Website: apple
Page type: order-returns
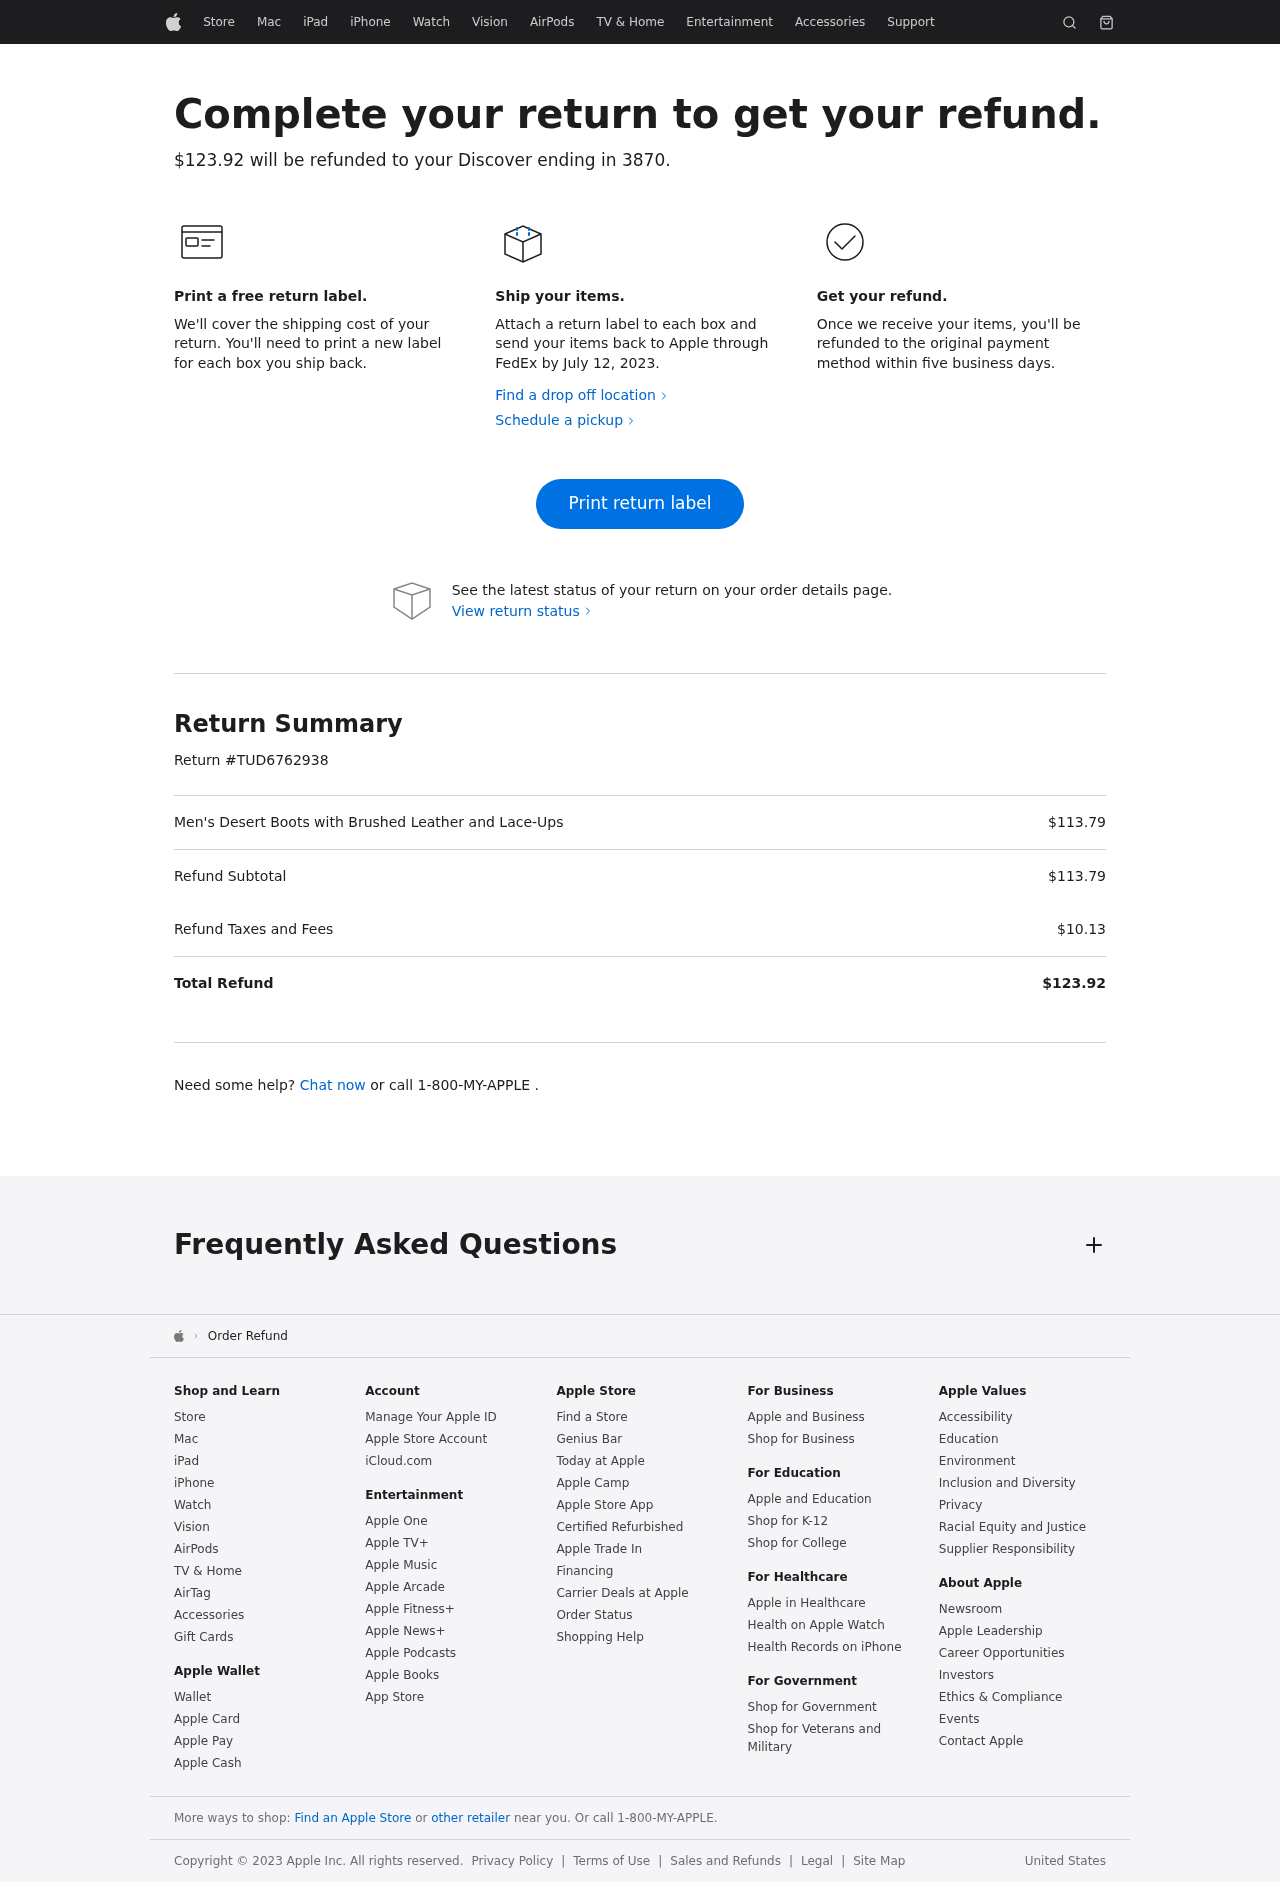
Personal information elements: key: PII_CARD_LAST4
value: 3870
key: PII_CARD_TYPE
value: Discover
Product elements: key: PRODUCT1_NAME
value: Men's Desert Boots with Brushed Leather and Lace-Ups
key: PRODUCT1_PRICE
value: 113.79
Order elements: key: ORDER_TOTAL
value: $123.92
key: ORDER_RETURN_BY_DATE
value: July 12, 2023
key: ORDER_RETURN_ID
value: TUD6762938
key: ORDER_SUBTOTAL
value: $113.79
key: ORDER_TAX
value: $10.13